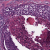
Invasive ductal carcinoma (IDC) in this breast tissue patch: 0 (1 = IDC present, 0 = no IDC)